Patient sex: F
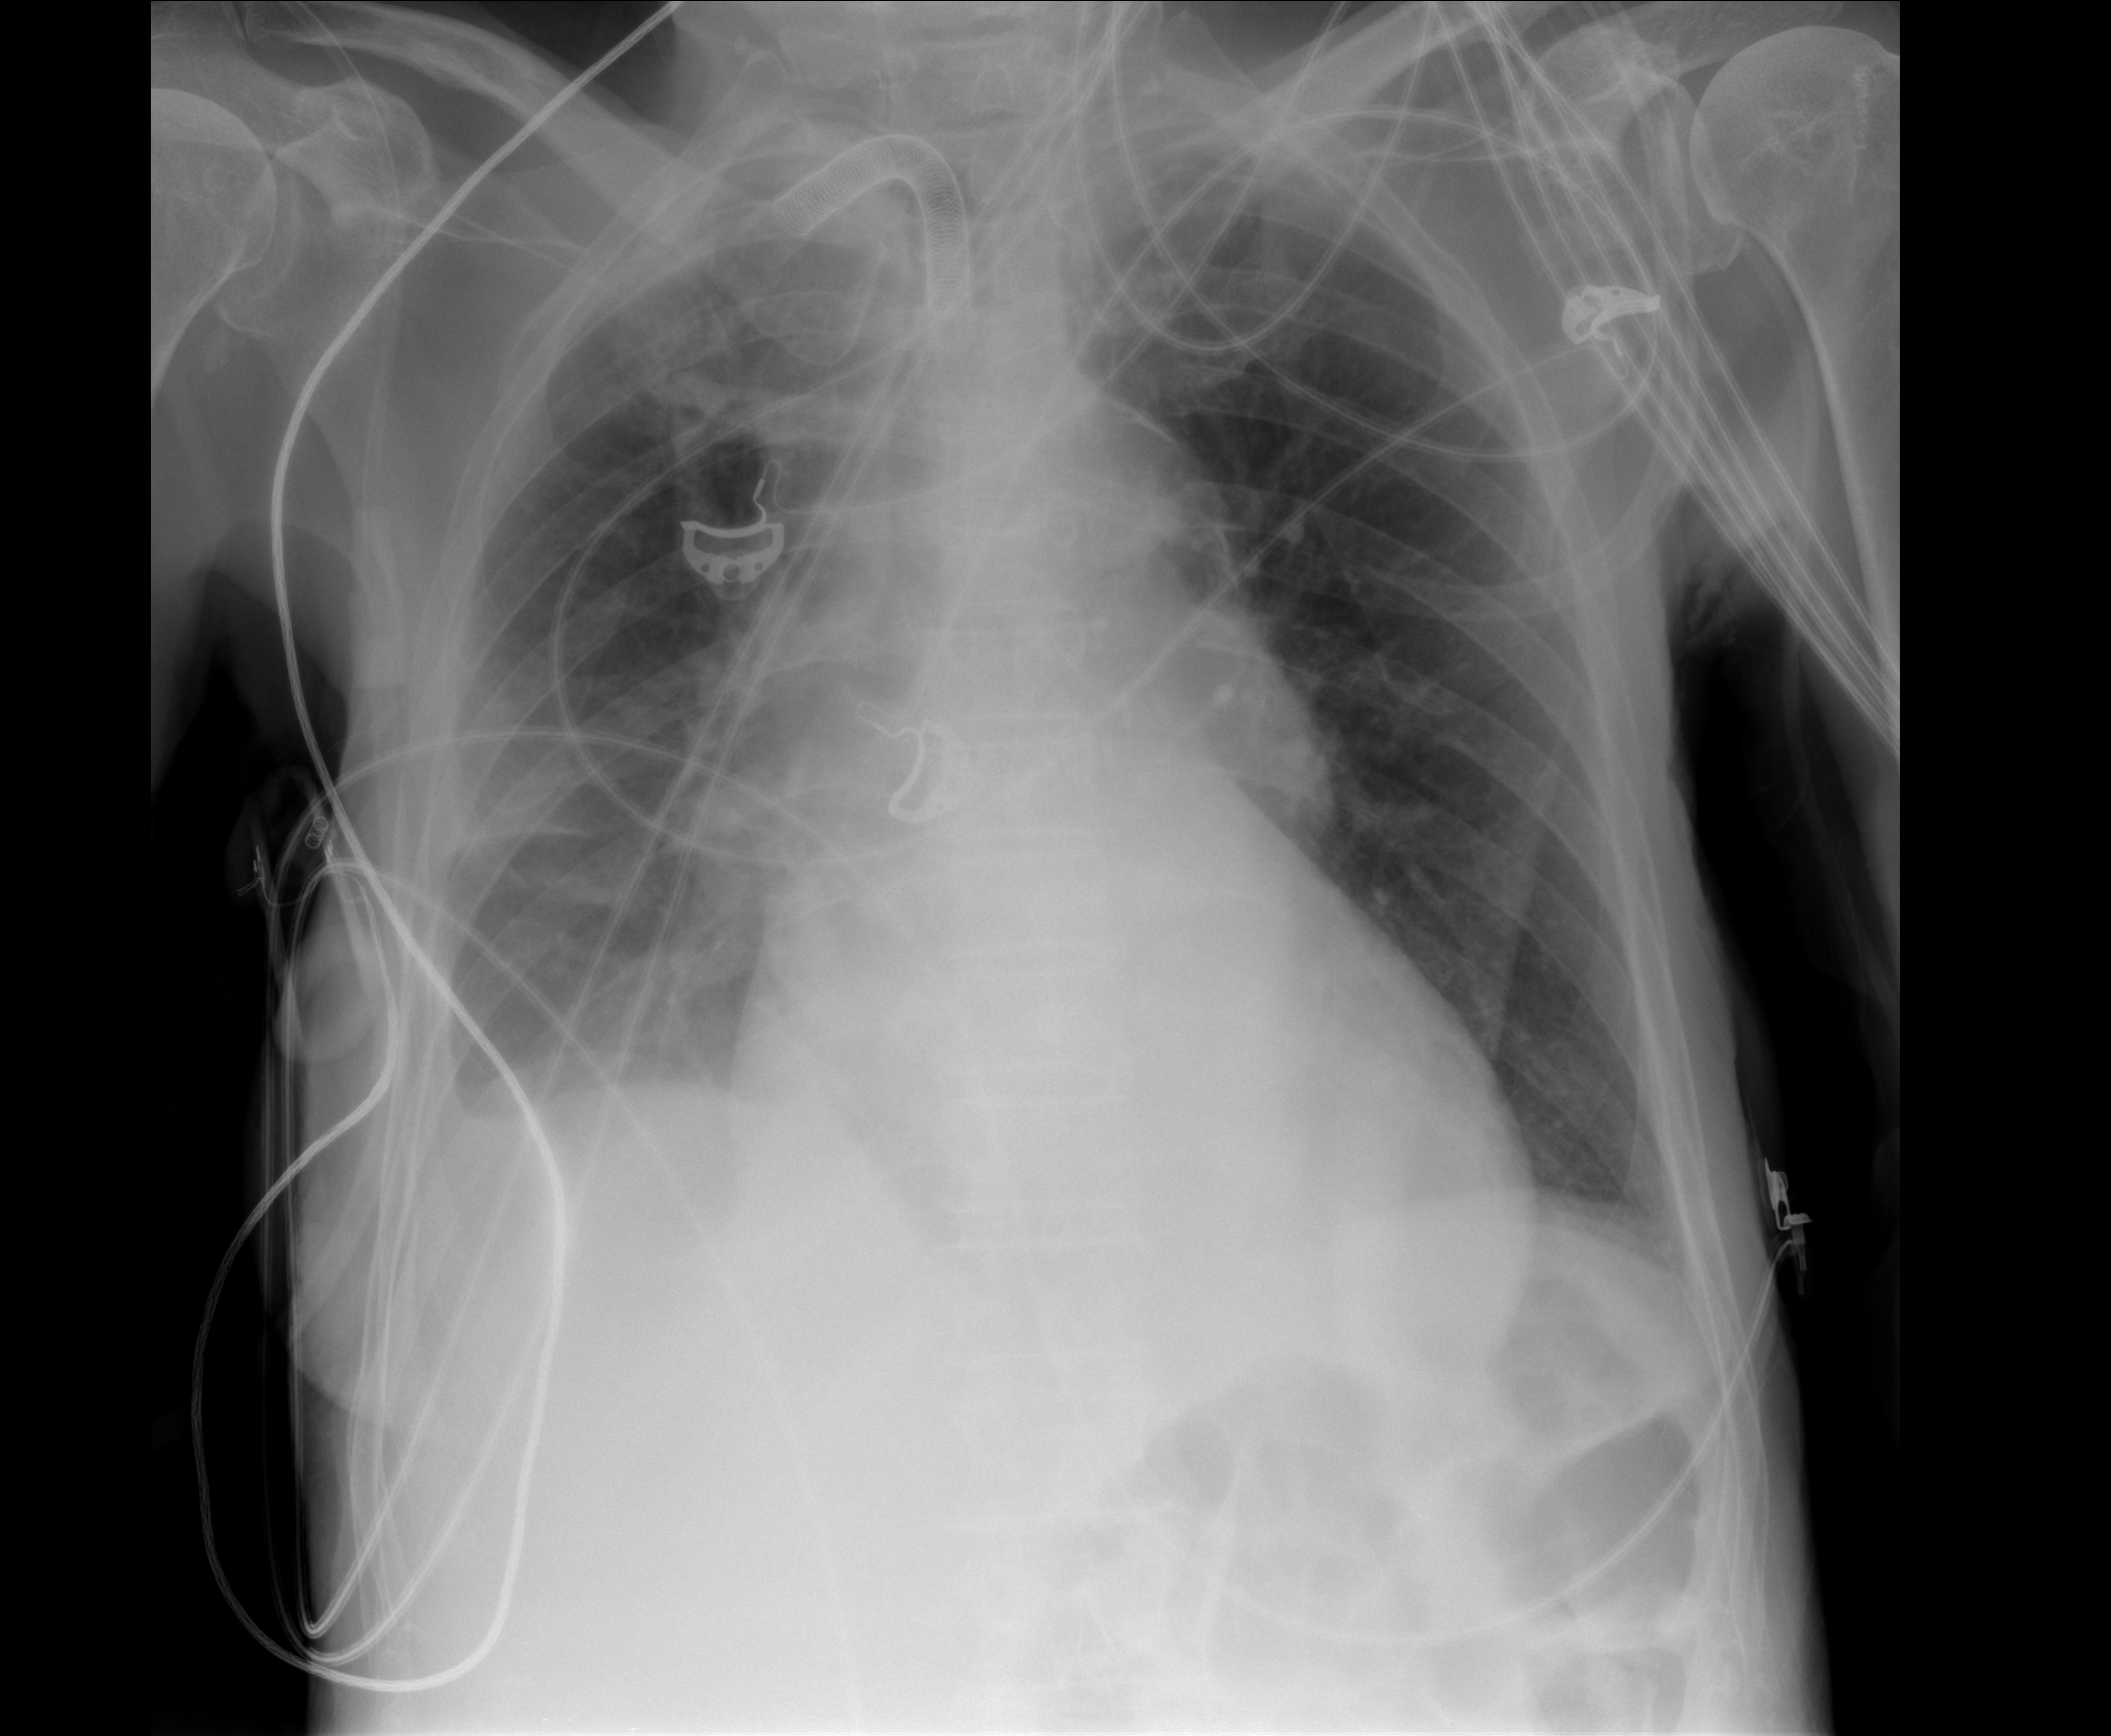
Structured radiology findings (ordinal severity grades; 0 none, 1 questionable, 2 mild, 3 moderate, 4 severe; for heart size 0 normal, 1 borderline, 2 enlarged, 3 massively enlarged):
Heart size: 2
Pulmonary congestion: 0
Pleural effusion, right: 1
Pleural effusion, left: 0
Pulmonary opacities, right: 1
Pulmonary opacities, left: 0
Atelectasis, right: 2
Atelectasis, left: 0